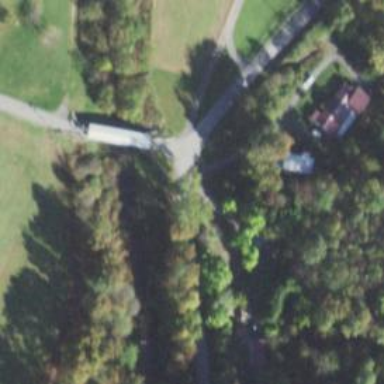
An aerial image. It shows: Unclassified road with covered bridge.